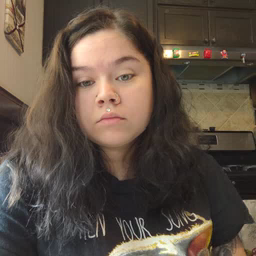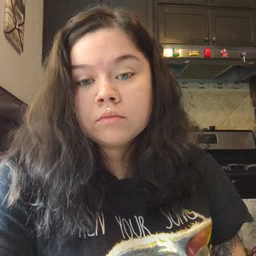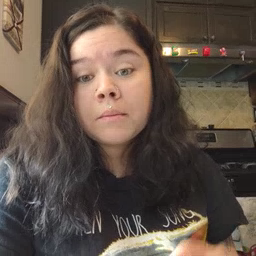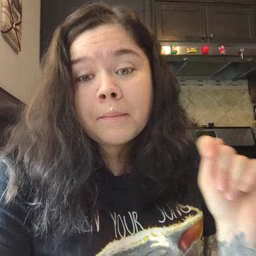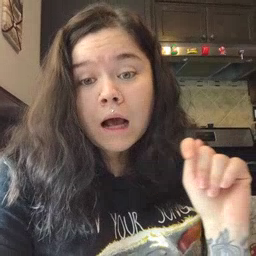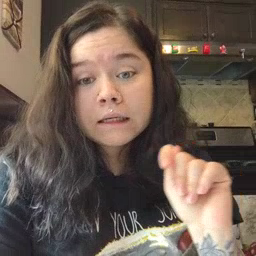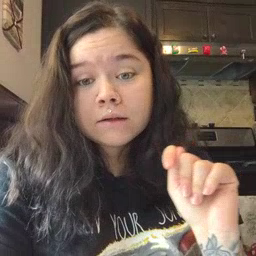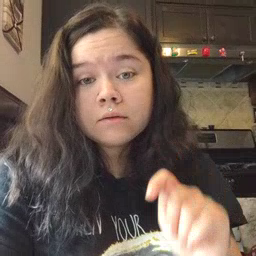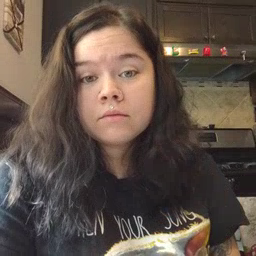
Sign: potty